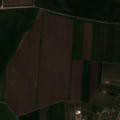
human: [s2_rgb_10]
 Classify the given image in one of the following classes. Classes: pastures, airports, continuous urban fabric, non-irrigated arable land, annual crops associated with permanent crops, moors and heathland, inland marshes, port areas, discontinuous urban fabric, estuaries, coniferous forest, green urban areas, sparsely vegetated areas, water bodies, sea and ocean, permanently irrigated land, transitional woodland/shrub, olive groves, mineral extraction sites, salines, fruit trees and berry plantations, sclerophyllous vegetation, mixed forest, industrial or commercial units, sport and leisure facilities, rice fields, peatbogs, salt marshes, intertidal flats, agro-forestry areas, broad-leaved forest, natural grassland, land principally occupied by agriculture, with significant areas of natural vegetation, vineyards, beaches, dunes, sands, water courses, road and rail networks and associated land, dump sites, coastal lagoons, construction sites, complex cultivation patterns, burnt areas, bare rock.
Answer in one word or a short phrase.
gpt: discontinuous urban fabric, non-irrigated arable land